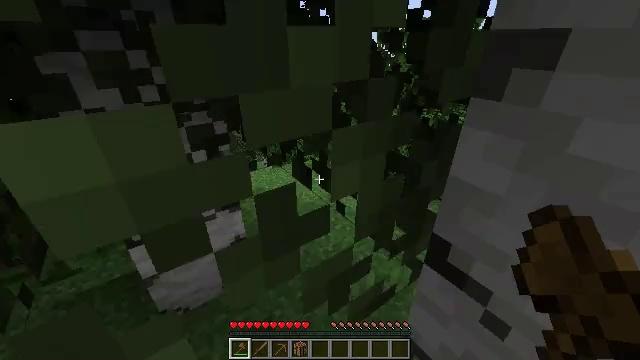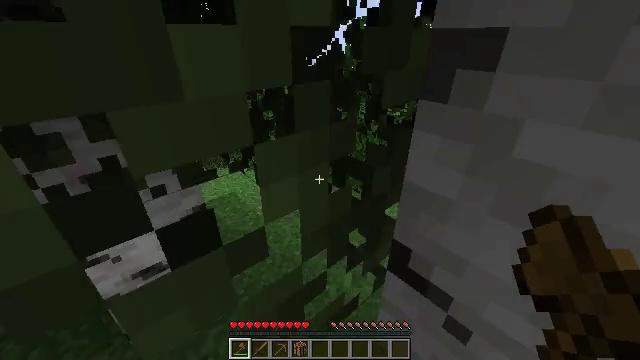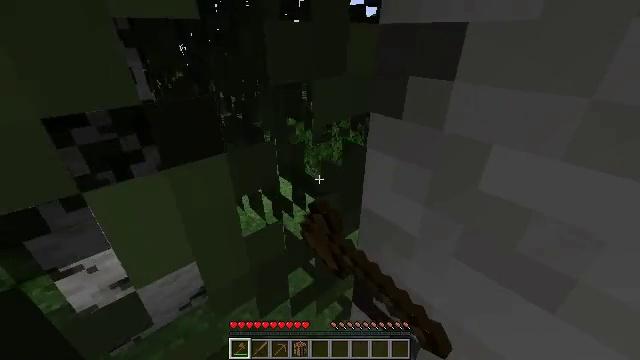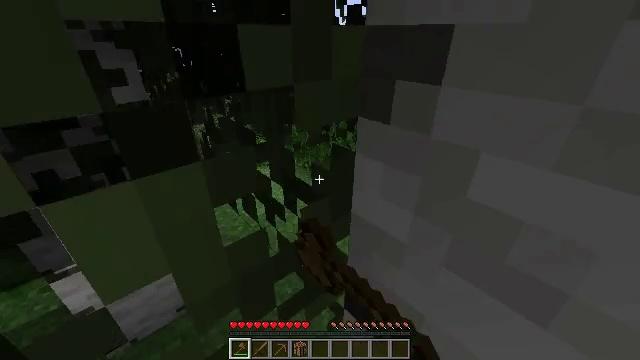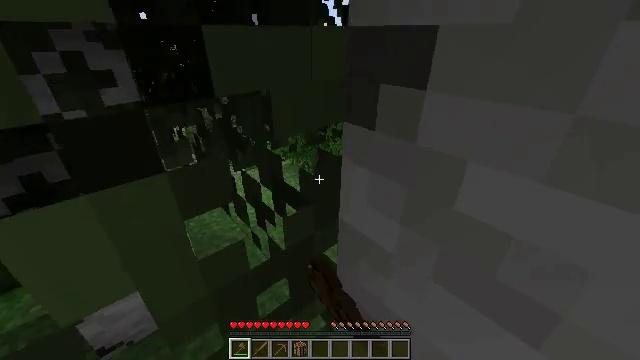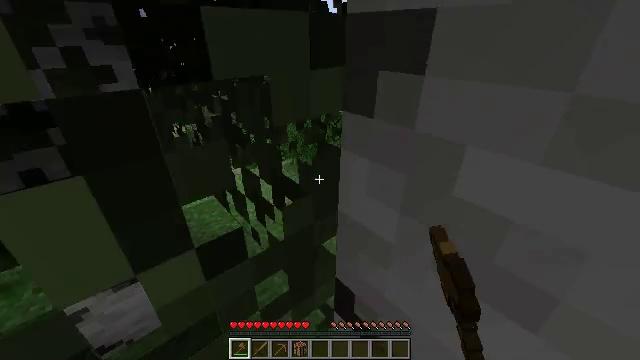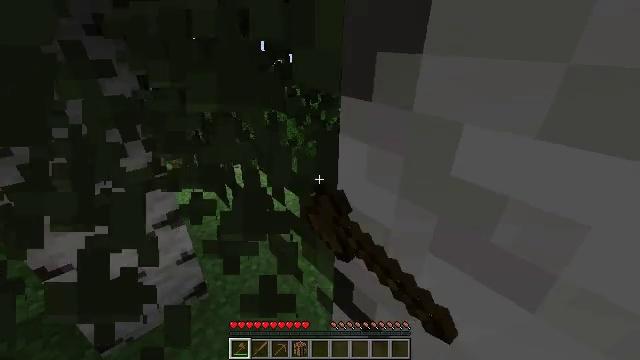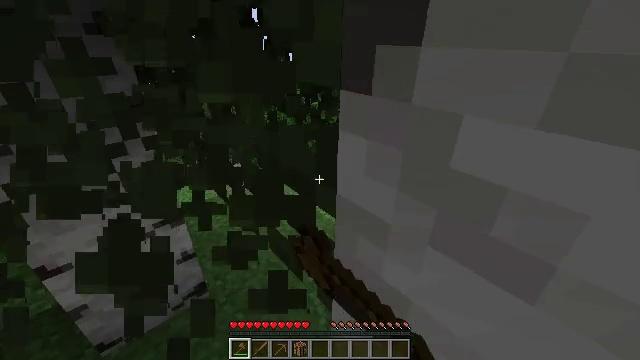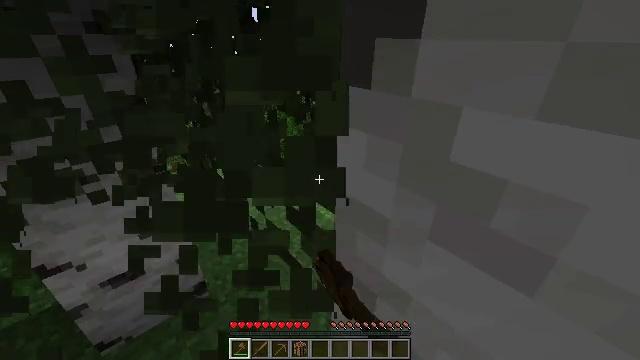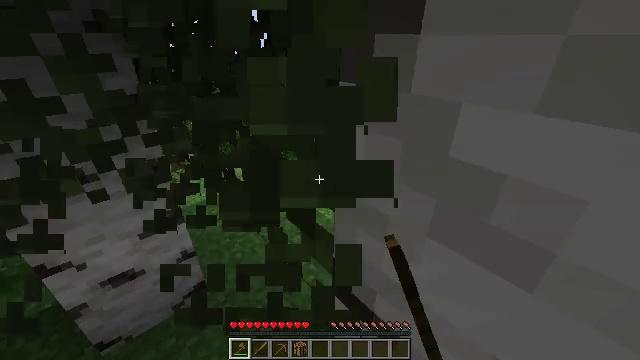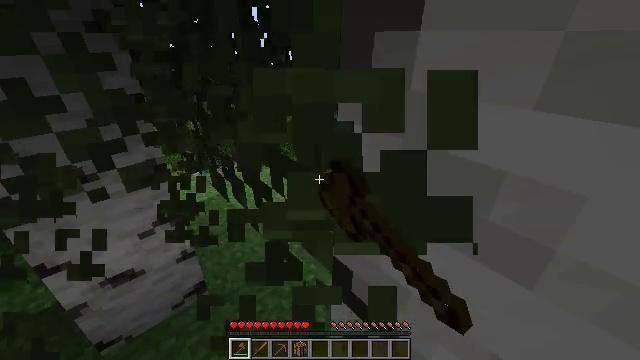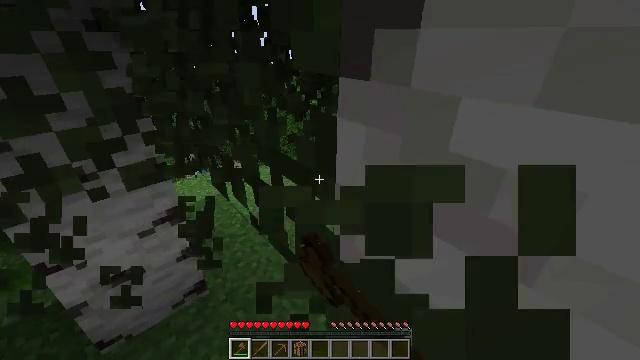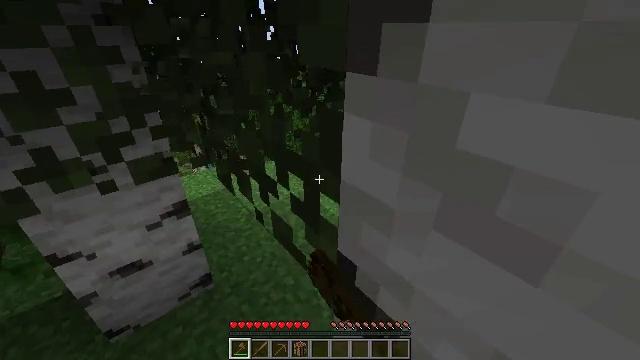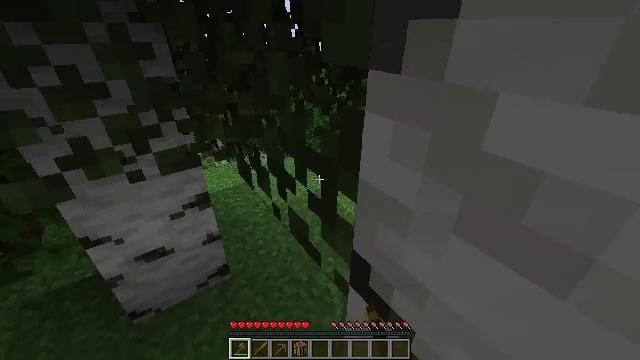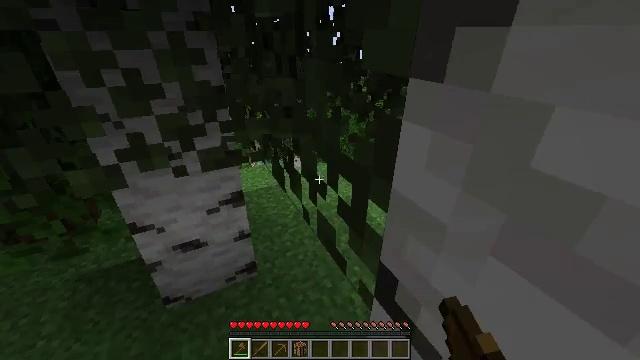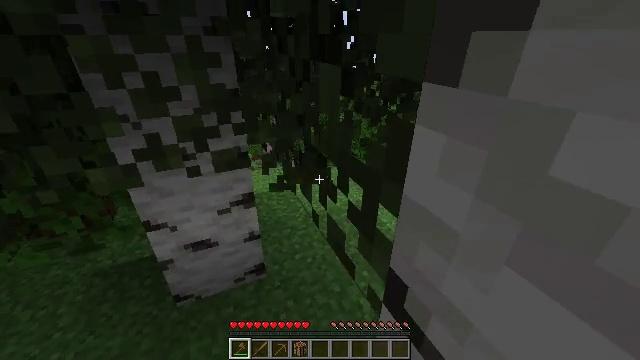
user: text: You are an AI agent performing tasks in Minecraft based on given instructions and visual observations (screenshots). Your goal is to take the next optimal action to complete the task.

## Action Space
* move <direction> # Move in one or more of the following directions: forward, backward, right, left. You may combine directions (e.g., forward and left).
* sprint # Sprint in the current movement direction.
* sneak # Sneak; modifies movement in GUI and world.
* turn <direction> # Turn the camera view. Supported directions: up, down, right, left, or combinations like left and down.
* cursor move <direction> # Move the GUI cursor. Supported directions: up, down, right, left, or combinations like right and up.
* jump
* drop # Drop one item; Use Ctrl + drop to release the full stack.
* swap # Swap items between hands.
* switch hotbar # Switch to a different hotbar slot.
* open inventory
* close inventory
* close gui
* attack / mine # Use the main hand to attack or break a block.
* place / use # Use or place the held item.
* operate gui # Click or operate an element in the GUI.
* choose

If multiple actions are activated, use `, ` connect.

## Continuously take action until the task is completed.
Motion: motion action
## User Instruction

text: Clear birch leaves to get saplings.
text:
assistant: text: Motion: move forward, turn right, attack / mine
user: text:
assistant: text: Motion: move forward, attack / mine
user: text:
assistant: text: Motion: move forward, attack / mine
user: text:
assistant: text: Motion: move forward, attack / mine
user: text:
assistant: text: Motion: attack / mine
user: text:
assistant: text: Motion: attack / mine
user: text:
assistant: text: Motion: attack / mine
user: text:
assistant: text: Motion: attack / mine
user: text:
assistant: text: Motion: attack / mine
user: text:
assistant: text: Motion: attack / mine
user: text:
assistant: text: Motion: attack / mine
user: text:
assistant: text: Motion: turn left, attack / mine
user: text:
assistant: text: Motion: turn left, attack / mine
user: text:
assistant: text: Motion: turn left and up, attack / mine
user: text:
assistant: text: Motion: turn left, attack / mine
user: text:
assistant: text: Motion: attack / mine
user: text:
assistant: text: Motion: attack / mine
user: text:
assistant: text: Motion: move forward, turn right and up, attack / mine
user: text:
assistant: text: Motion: move forward, turn right and up, attack / mine
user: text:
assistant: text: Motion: move forward, turn right, attack / mine
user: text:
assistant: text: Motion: move forward, turn right and up, attack / mine
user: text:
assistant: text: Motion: move forward, turn right, attack / mine
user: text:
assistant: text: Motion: attack / mine